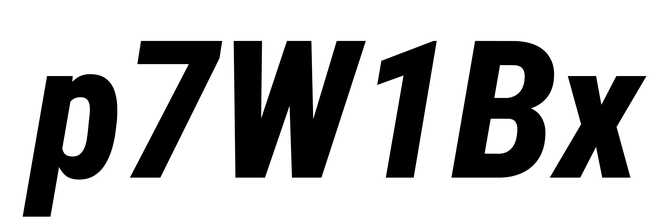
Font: Roboto-Italic_Condensed_ExtraBold_Italic